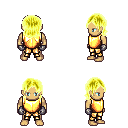
a pixel art fantasy rpg character, male body template, human, tanned skin, gold chest armor, gold greaves, gold long bangs hairstyle, metal gloves, four views (front, back, left, right), 2x2 character sprite sheet, small pixel art, hard edges, no anti-aliasing